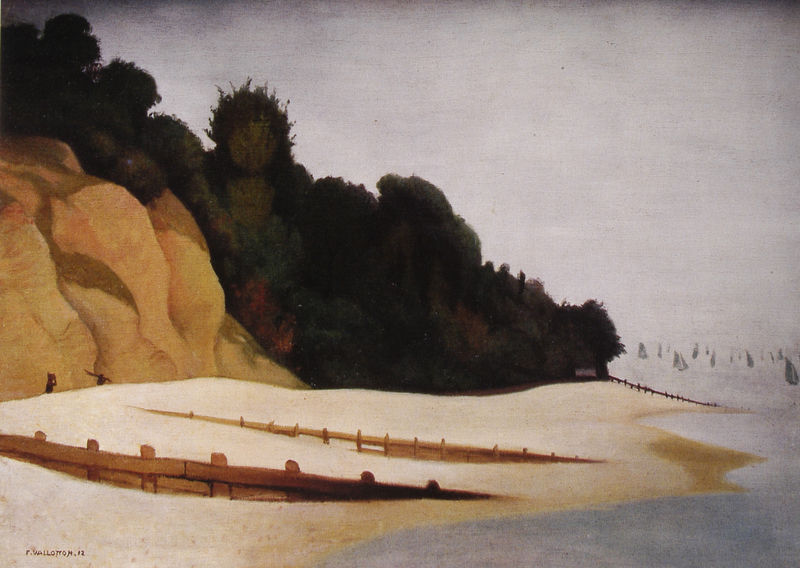
Titel: Uferstücke mit Baumsilhouette
Künstler: Félix Vallotton
Standort: Frankreich (Standort unbekannt)
Institution: Privatsammlung
Schlagwörter: baum, berg, blau, dunkel, felsen, gemälde, gestein, himmel, meer, schatten, wasser, weiß, wolken, bäume, gelb, grün, landschaft, menschen, ocker, sand, see, ufer, braun, grau, hell, holz, kreide, licht, schwarz, rot, schnee, wolke, zaun, beige, malerei, symbolismus, mensch, stein, steine, signatur, öl, feld, horizont, hügel, natur, weite, busch, büsche, gebüsch, insel, figur, saum, wald, boot, boote, farbig, klar, küste, ruhig, schiff, schiffe, segel, segelboot, segelschiffe, strand, vallotton, wellen, segelschiff, abhang, berge, düne, dünen, fels, felswand, hang, modern, steilhang, mauer, nebel, felix vallotton, naiv, weis, winter, zäune, signiert, figuren, dünung, ostsee, steg, untergang, blue, men, oil, people, red, white, black, dark, figures, gold, green, grey, painting, wall, yellow, inschrift, oil painting, two, brown, plant, wooden, bretter, bucht, segelboote, abstrahiert, befestigung, buhnen, figurn, klippe, ozean, pfosten, rousseau, segeln, segler, srand, stege, steilküste, uferbefestigung, regatta, wood, cliff, clouds, rock, rocks, sky, stone, tree, boat, hill, landscape, mountain, nature, ocean, orange, sea, ship, shore, water, landscahft, trees, snow, nordsee, coast, bushes, color, animals, birds, ice, beach, boats, cloudy, sail, wet, wind, bridge, fence, human, kliff, signature, bush, cottage, seaside, ships, dunstig, shadows, pillar, humans, fog, mist, sailing, sails, tan, seashore, salzwasser, mesnchen, rügen, sailboat, kreidefelsen, logs, sailboats, dock, grauer himmel, shoreline, wallotton, shrubbery, bluff, moody, sial, paiting, 1912, san, hunters, bunen, surf, boards, dark green, bran, coastline, banch, bloue, penguins, jp, 사람, 풀, 나무, 숲, 배, 바다, 흰색, 모래사장, 벽, 암벽, 안개, 울타리, 출항, beach errosion